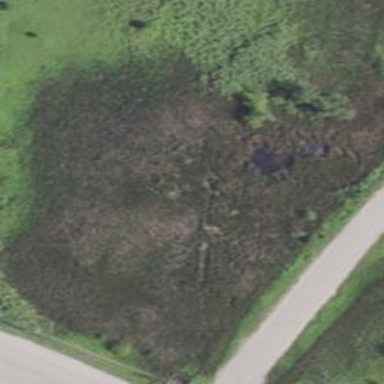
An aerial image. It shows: Bog wetland area.